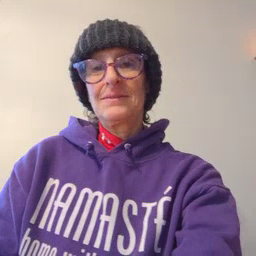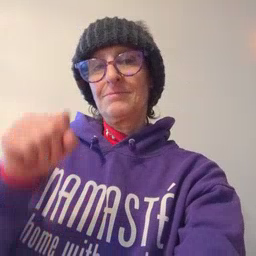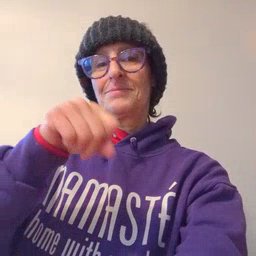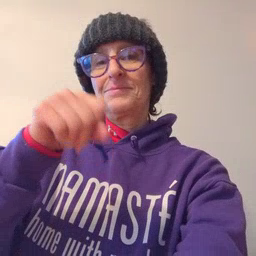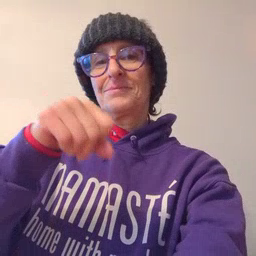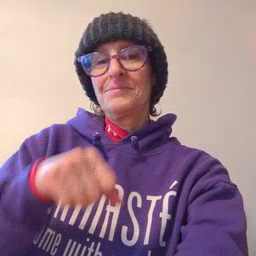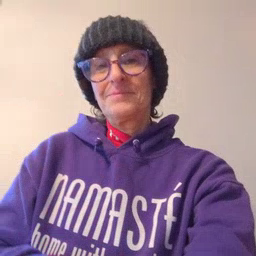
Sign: yes